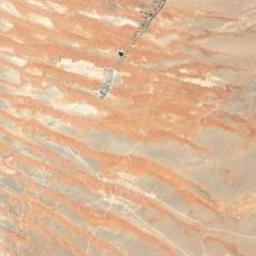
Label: desert